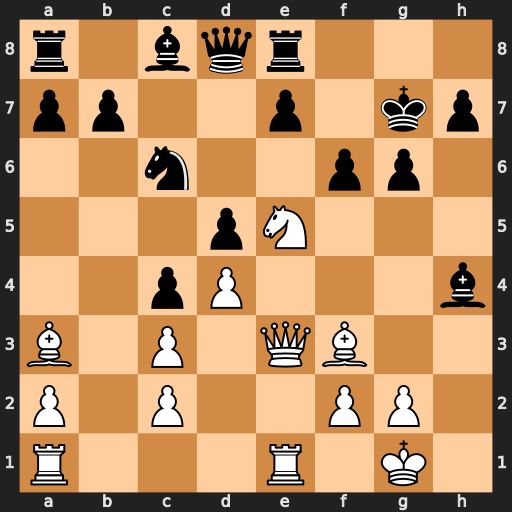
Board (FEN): r1bqr3/pp2p1kp/2n2pp1/3pN3/2pP3b/B1P1QB2/P1P2PP1/R3R1K1
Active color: w
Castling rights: -
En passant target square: -
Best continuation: Nxc6 bxc6 Bxe7 Bd7 Bxd8